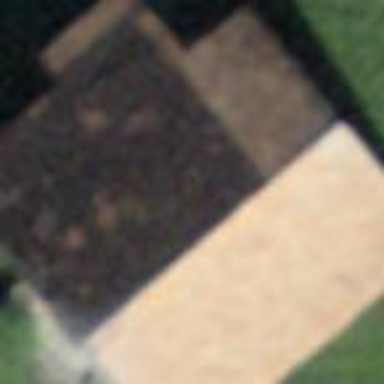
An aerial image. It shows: Barn.